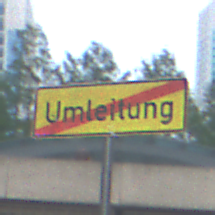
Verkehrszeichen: EndeDerUmleitungsankuendigung
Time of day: MorningAfternoon
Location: Outdoor (Urban)
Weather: PartlyCloudy
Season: NotSpecified
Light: Natural